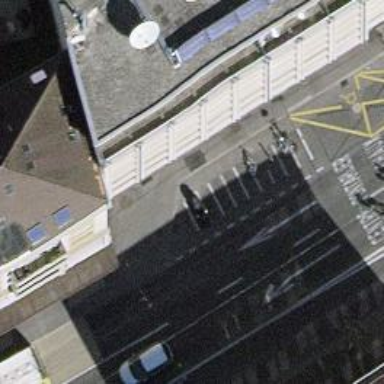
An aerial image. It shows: Motorcycle parking area.